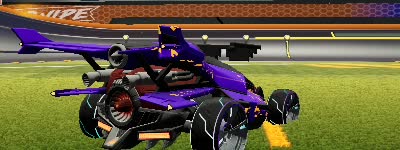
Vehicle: aftershock